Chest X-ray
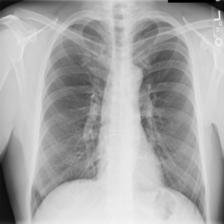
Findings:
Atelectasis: negative
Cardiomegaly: negative
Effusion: negative
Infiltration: negative
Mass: negative
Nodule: negative
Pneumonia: negative
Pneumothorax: negative
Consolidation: negative
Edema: negative
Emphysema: negative
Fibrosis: negative
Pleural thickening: negative
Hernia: negative